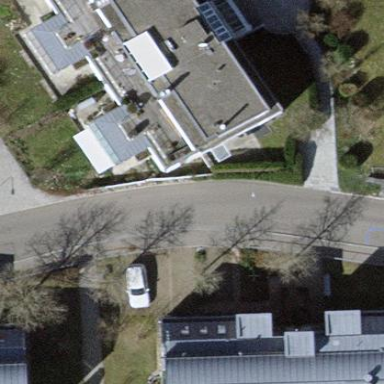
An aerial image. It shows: Building with flat roof.